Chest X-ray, PA view. Patient: 53 years old, sex M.
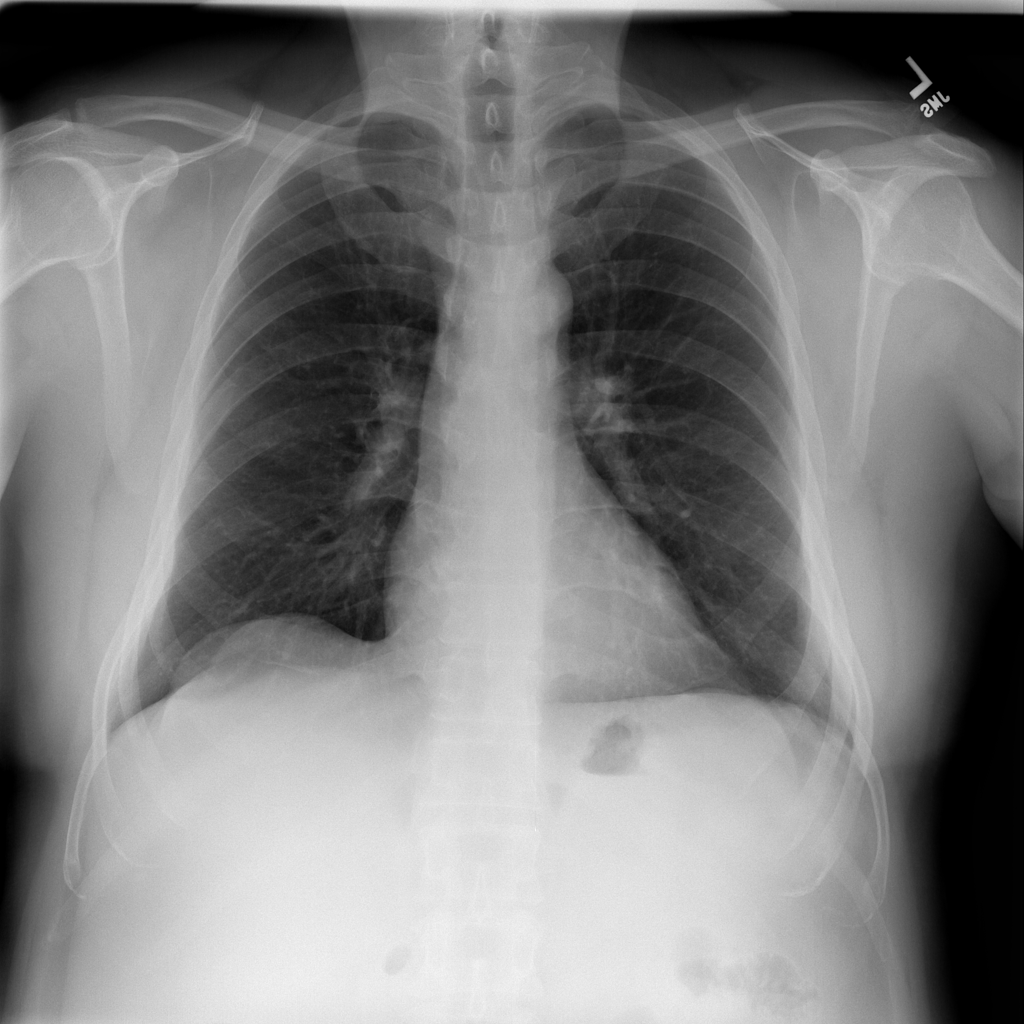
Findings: No Finding